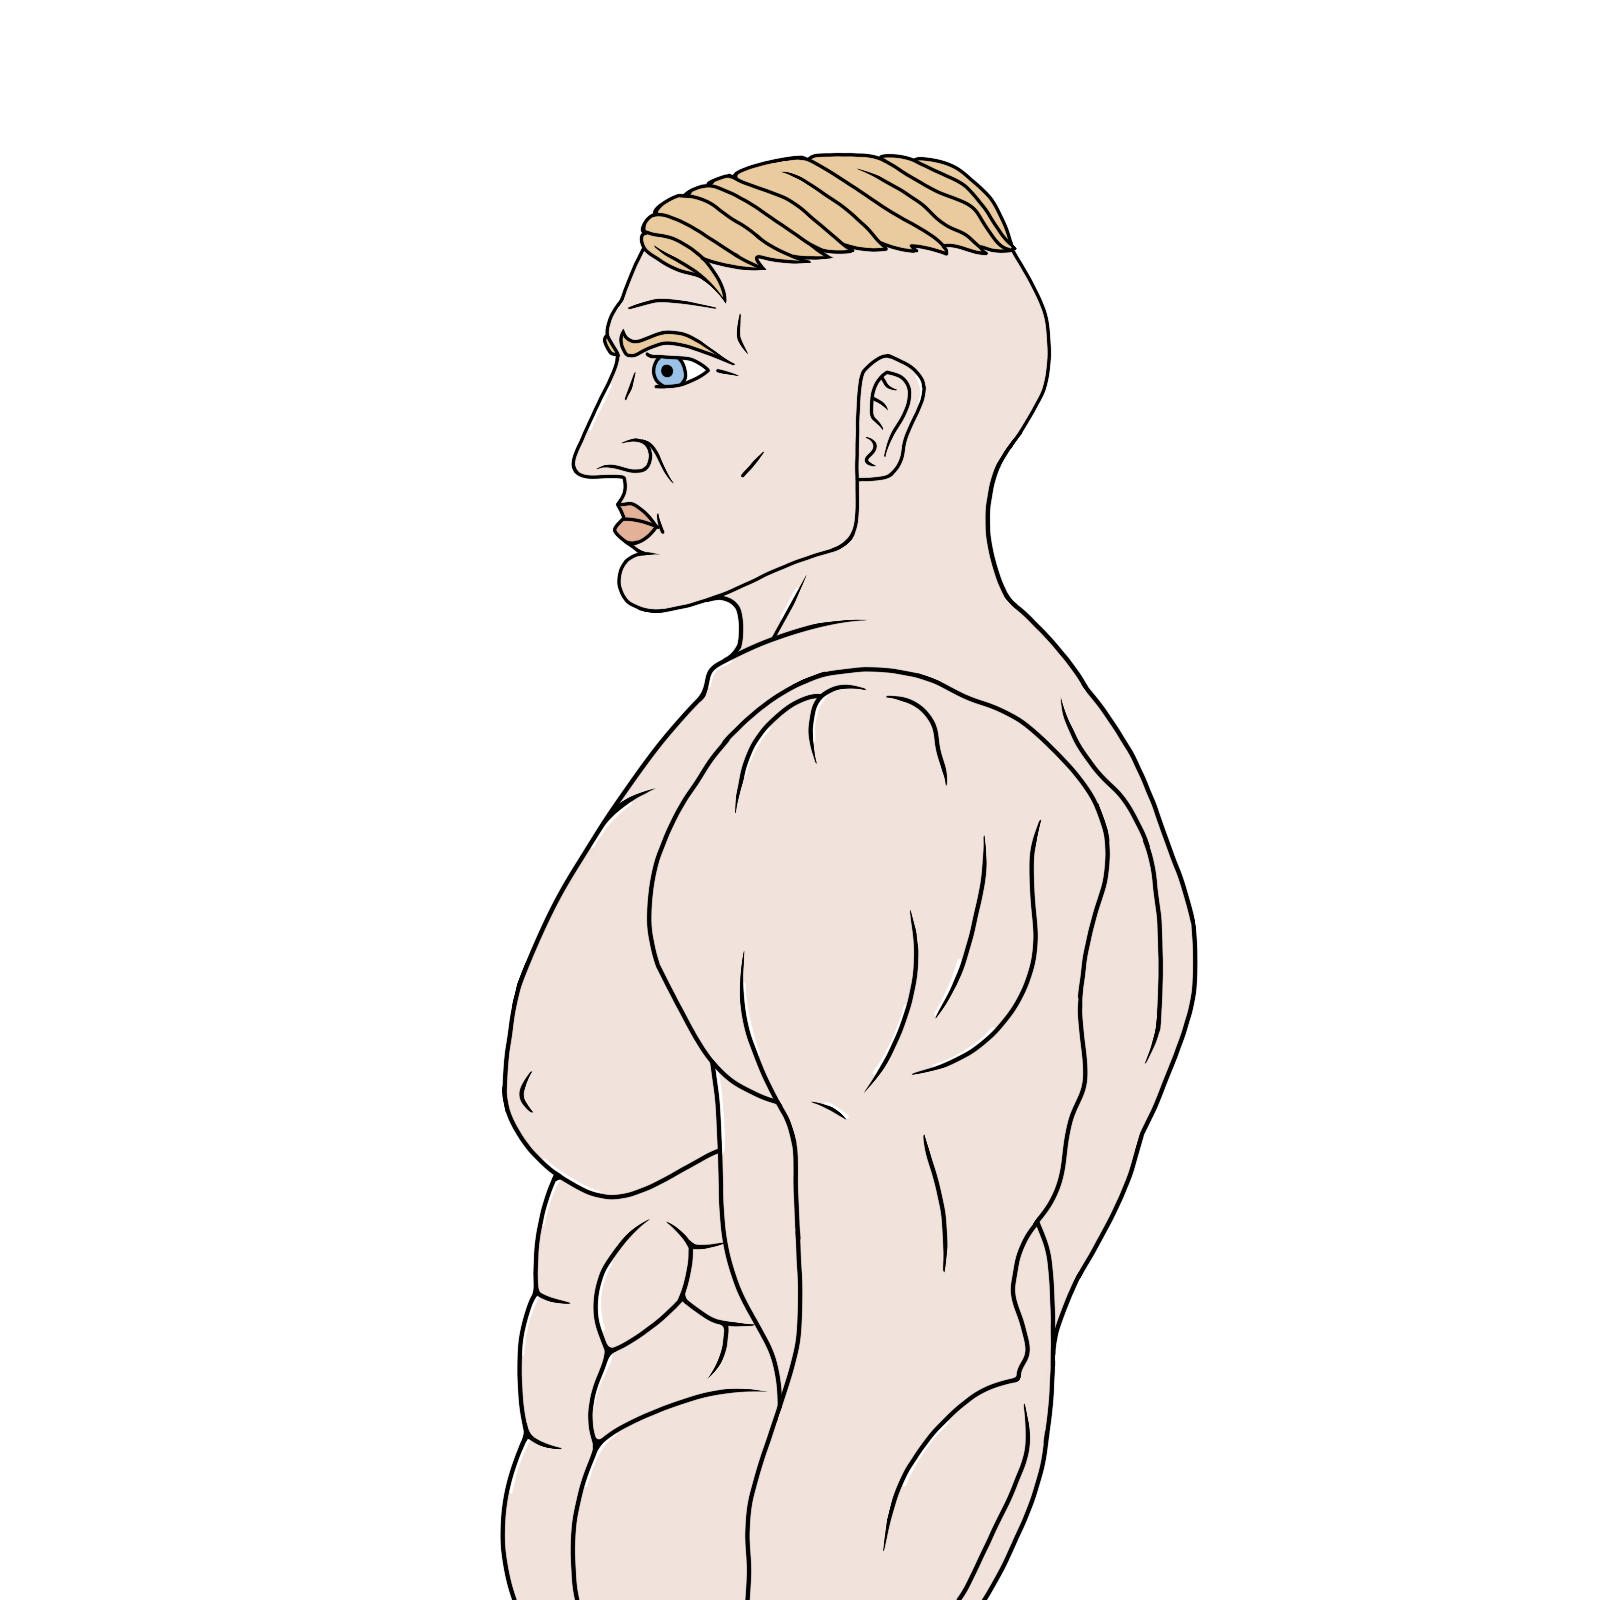
Label: 4_Yes_Chad